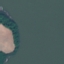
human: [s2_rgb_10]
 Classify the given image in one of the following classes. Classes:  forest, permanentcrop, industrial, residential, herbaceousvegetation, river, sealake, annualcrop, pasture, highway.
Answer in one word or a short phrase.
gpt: SeaLake